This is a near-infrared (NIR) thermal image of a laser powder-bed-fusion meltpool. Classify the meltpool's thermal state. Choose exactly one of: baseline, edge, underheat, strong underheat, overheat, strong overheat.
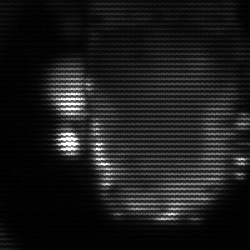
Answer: baseline